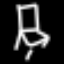
Label: chair